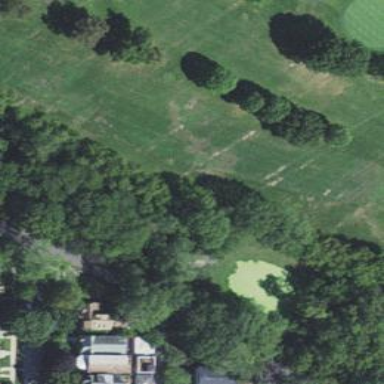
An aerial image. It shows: Well-maintained grassy area designated as golf fairway for the sport of golf. The grass is neatly mown.